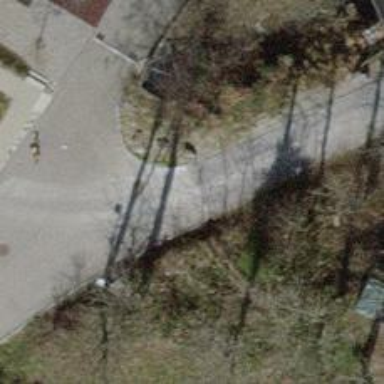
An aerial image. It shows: Bollard.